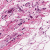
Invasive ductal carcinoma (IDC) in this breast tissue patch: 0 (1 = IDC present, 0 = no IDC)